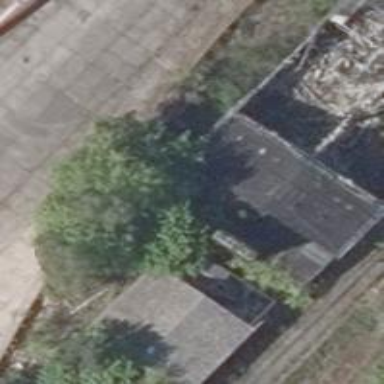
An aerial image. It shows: Building.